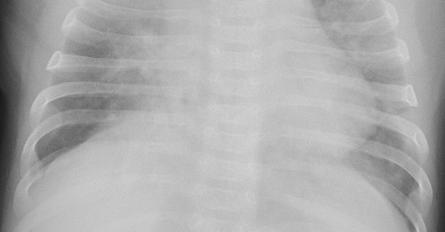
Diagnosis: PNEUMONIA